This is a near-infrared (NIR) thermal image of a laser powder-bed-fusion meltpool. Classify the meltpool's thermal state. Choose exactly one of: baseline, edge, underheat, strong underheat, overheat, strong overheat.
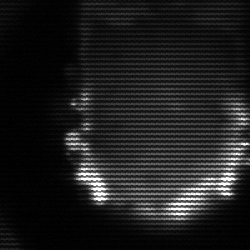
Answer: baseline